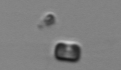
Label: Thalassiosira